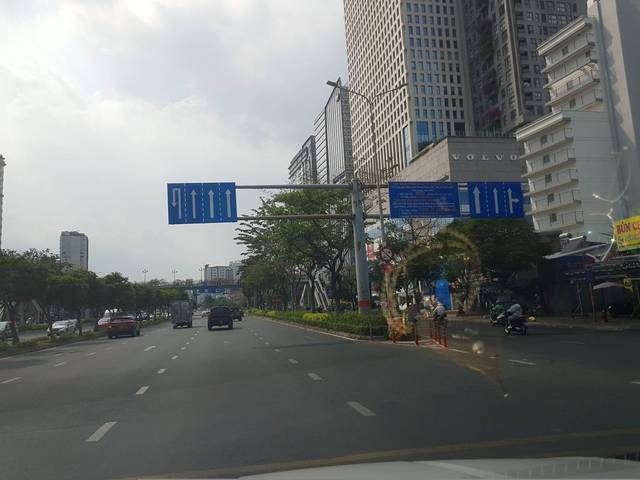
Region: Vietnam
Coordinates: 10.799, 106.719